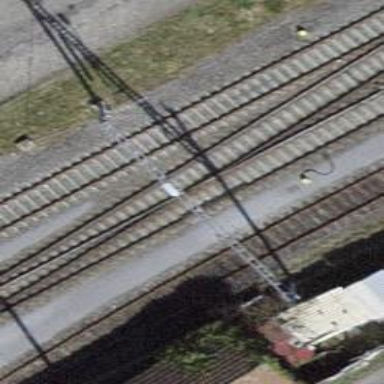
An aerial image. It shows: Railway switch.